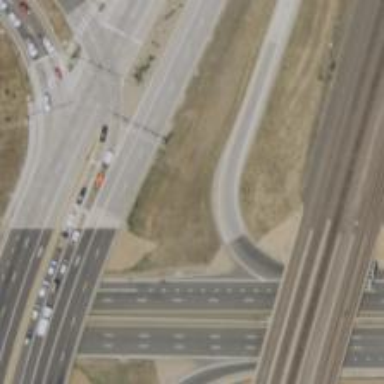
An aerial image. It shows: Trunk link highway.